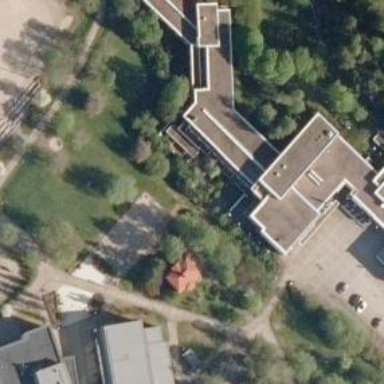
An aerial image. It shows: College building.